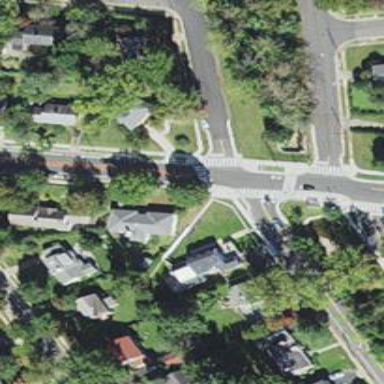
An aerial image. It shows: Marked crossing on footway.